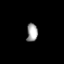
Tissue: lung
Cell type: T cells
Senescence score: 0.5697
Nuclear area (px): 193
Mean DAPI intensity: 161.534